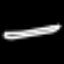
Label: pencil